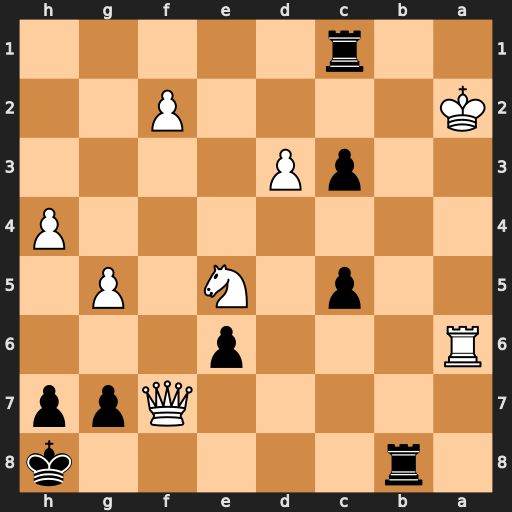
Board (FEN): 1r5k/5Qpp/R3p3/2p1N1P1/7P/2pP4/K4P2/2r5
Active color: b
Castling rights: -
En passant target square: -
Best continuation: Rb2+ Ka3 Ra1#